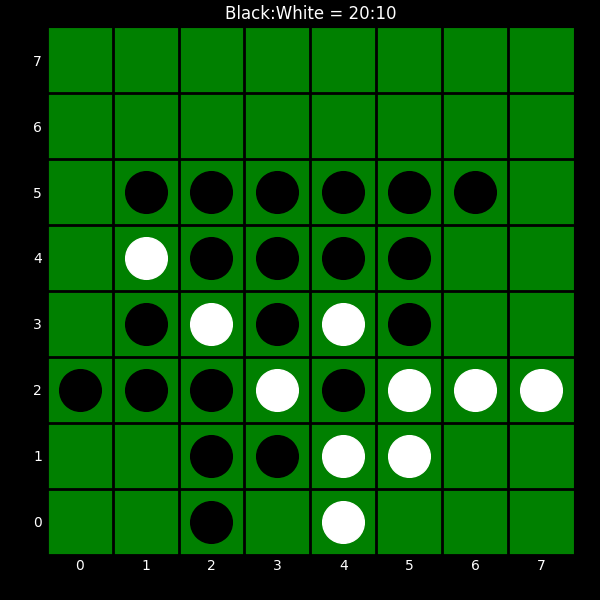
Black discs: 20
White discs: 10